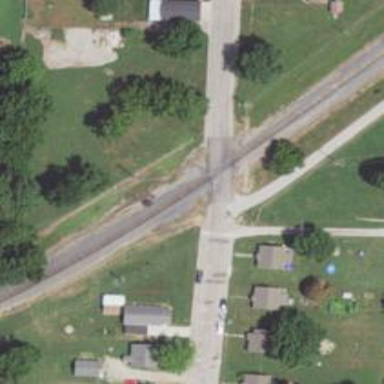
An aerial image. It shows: Railway level crossing.